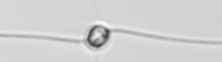
Label: Chaetoceros_danicus